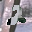
Label: 2